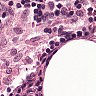
Metastatic tissue present: no